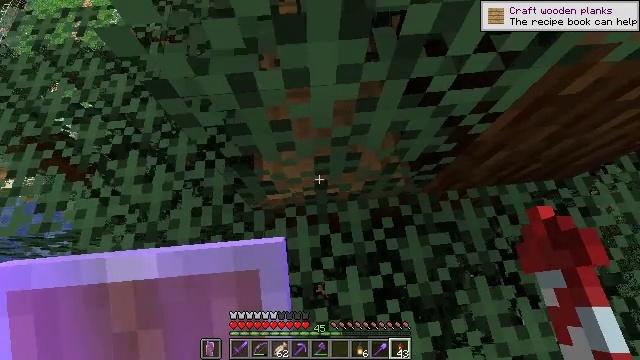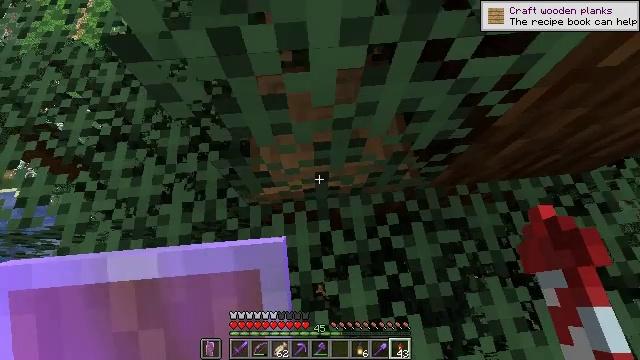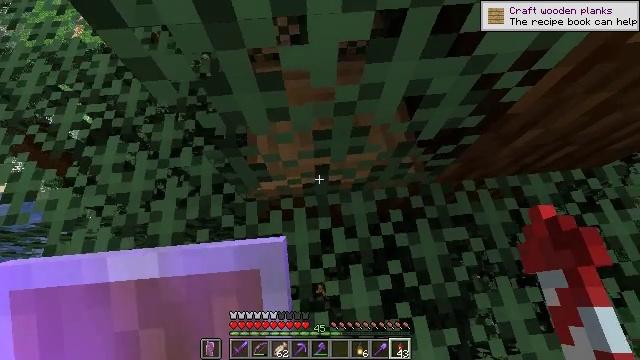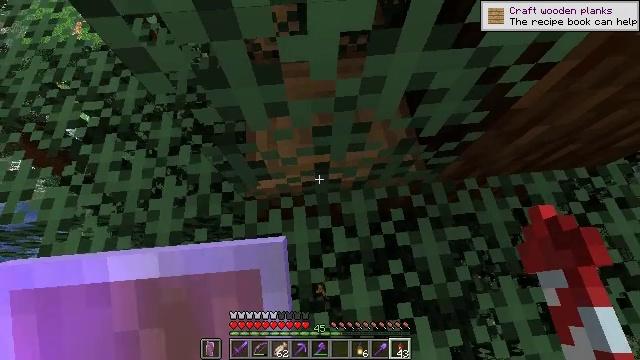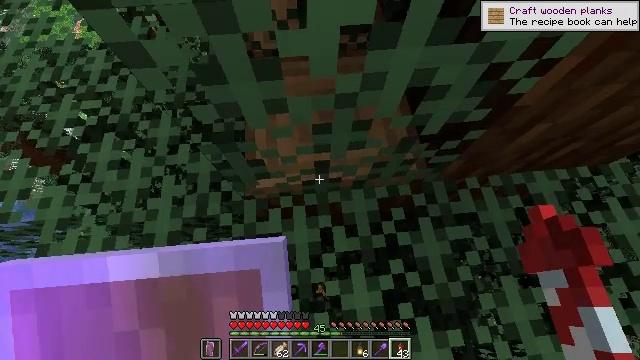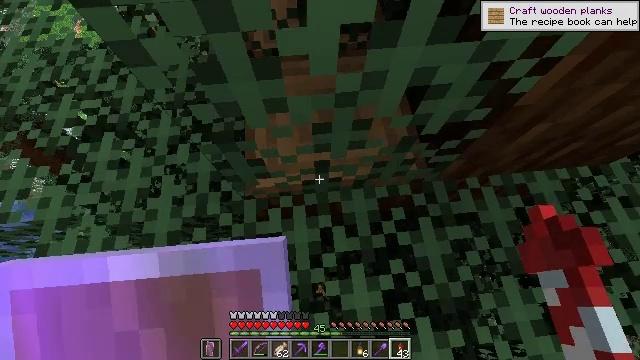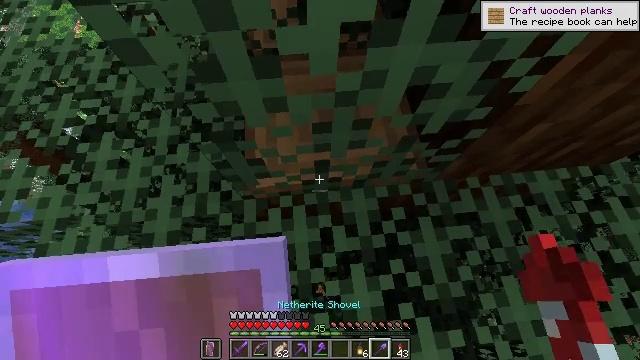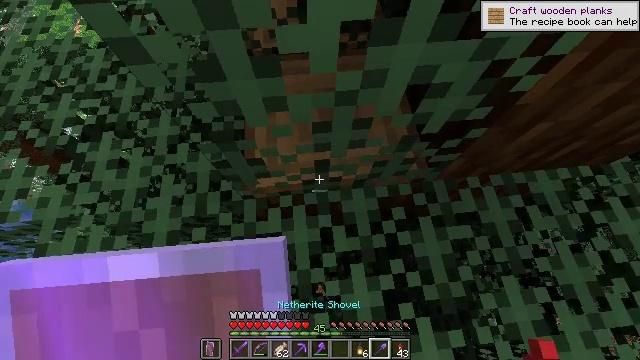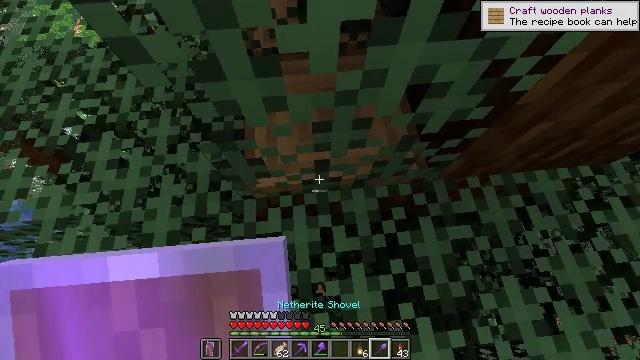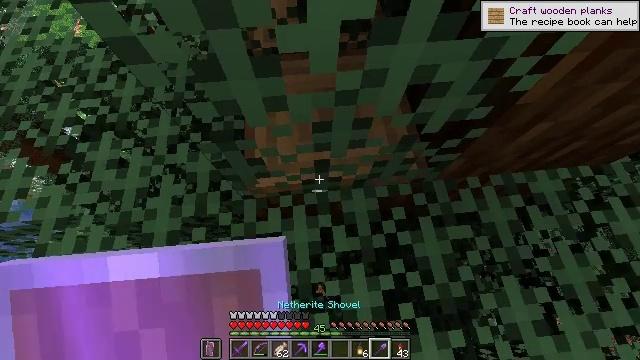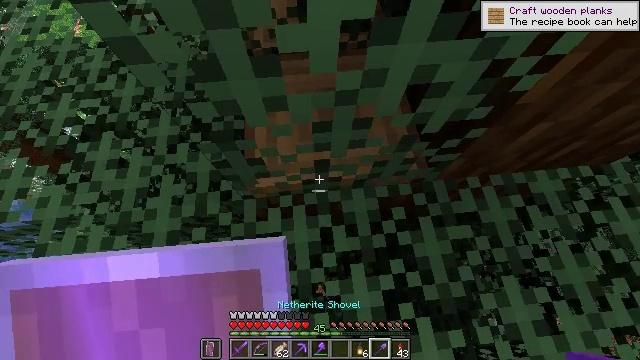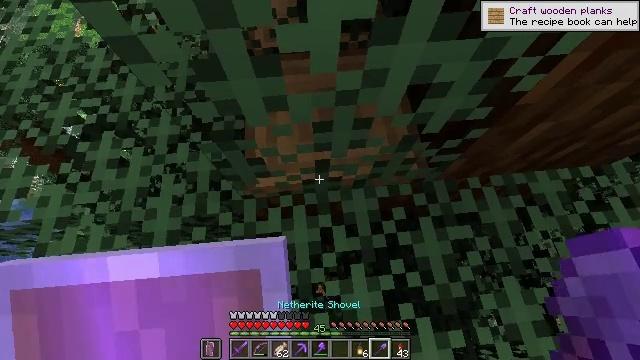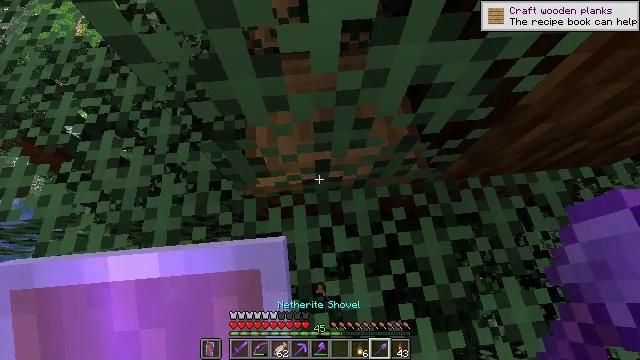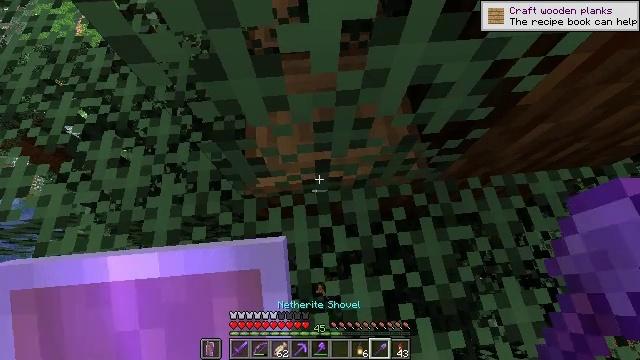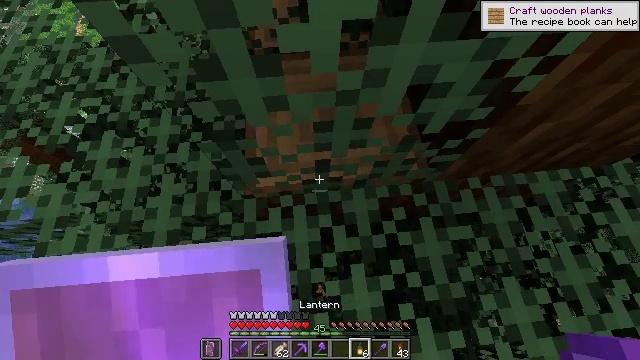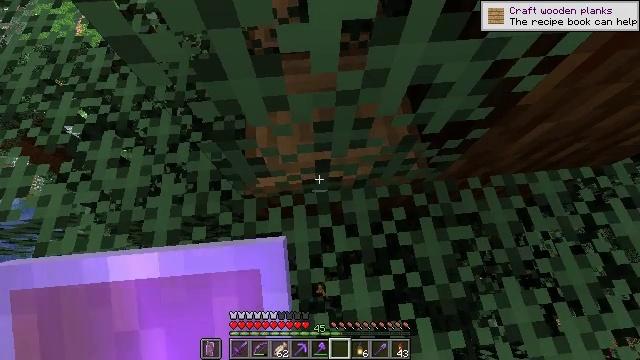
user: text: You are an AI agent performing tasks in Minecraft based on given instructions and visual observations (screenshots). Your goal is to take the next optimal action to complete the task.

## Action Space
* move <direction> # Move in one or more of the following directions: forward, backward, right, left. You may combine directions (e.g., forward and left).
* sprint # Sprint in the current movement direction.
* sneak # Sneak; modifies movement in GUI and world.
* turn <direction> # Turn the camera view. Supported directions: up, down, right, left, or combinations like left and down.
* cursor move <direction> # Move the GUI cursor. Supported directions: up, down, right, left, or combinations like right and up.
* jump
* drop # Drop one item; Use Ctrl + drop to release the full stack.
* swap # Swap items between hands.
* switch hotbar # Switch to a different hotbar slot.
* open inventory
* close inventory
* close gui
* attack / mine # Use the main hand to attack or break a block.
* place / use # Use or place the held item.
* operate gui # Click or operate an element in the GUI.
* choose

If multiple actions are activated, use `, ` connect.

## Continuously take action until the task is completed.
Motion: motion action
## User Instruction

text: Punch the spruce leaves to get saplings.
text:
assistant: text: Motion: sneak
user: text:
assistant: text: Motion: sneak
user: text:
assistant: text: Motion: sneak
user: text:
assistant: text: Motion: sneak
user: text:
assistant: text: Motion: sneak
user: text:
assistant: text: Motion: sneak
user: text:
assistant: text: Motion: sneak
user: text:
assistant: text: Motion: sneak
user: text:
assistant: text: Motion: sneak
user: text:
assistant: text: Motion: sneak
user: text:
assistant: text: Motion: sneak
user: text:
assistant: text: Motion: sneak
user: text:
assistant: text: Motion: sneak
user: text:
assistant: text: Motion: sneak
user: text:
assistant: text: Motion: sneak
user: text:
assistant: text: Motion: sneak
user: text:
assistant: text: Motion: sneak
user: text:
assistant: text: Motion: sneak
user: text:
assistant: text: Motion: sneak
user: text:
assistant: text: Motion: sneak
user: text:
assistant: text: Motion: sneak
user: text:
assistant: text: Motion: sneak
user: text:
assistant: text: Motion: sneak
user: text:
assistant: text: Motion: sneak
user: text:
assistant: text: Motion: sneak
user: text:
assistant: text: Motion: sneak, turn up
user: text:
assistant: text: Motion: sneak, turn up
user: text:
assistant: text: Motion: sneak, turn up
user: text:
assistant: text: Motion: sneak
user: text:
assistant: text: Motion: sneak